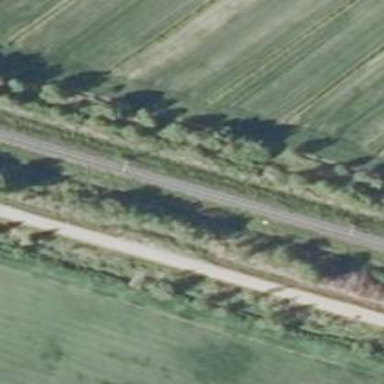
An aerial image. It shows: Railway track with continuous electrified contact line.